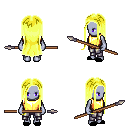
a pixel art fantasy rpg character, female body template, dark elf, purple skin, gold chest armor, metal pants, gold extra-long hairstyle, black slippers, spear, four views (front, back, left, right), 2x2 character sprite sheet, small pixel art, hard edges, no anti-aliasing